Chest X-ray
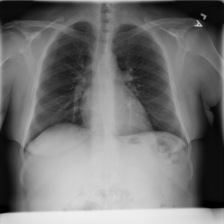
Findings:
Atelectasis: negative
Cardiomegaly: negative
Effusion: negative
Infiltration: negative
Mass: negative
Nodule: negative
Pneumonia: negative
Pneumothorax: negative
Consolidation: negative
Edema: negative
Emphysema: negative
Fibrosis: negative
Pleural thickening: negative
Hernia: negative